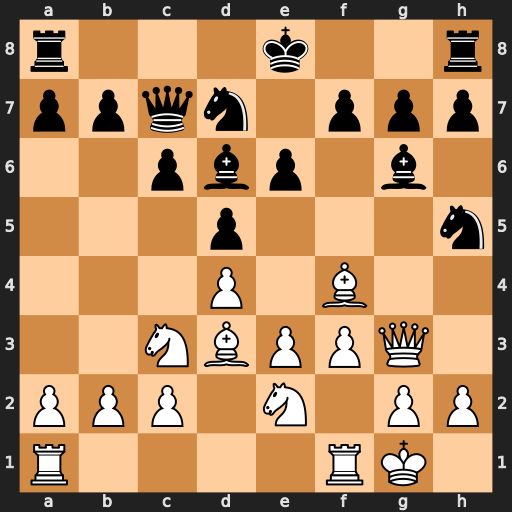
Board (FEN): r3k2r/ppqn1ppp/2pbp1b1/3p3n/3P1B2/2NBPPQ1/PPP1N1PP/R4RK1
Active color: w
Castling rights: kq
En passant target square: -
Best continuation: Bxd6 Nxg3 Bxc7